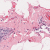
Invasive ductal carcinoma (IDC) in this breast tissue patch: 0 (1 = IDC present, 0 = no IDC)